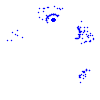
Particle: pion